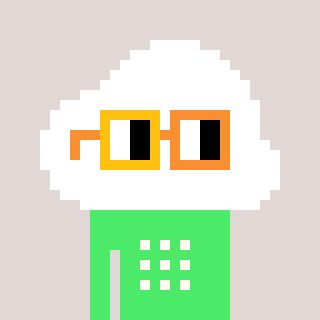
a pixel art character with square yellow and orange glasses, a cloud-shaped head and a teal-colored body on a warm background